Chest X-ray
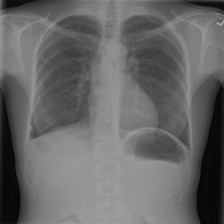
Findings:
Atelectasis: negative
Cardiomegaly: negative
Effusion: negative
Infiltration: negative
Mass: negative
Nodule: negative
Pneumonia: negative
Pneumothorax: negative
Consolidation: negative
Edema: negative
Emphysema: negative
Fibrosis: negative
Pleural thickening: negative
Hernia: negative